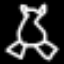
Label: frog